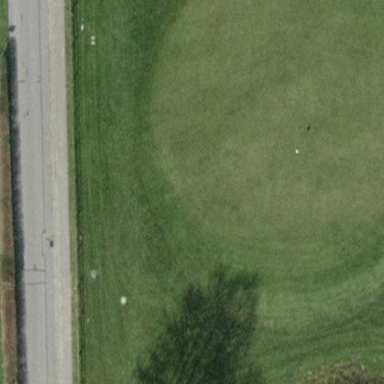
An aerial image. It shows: Golf green.